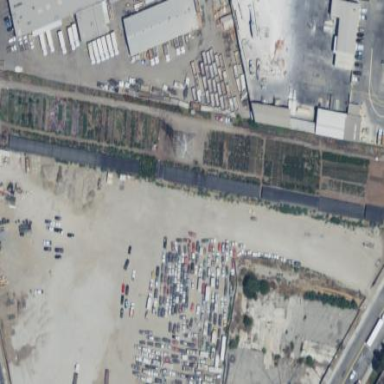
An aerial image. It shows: Plant nursery.